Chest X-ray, PA view. Patient: 43 years old, sex M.
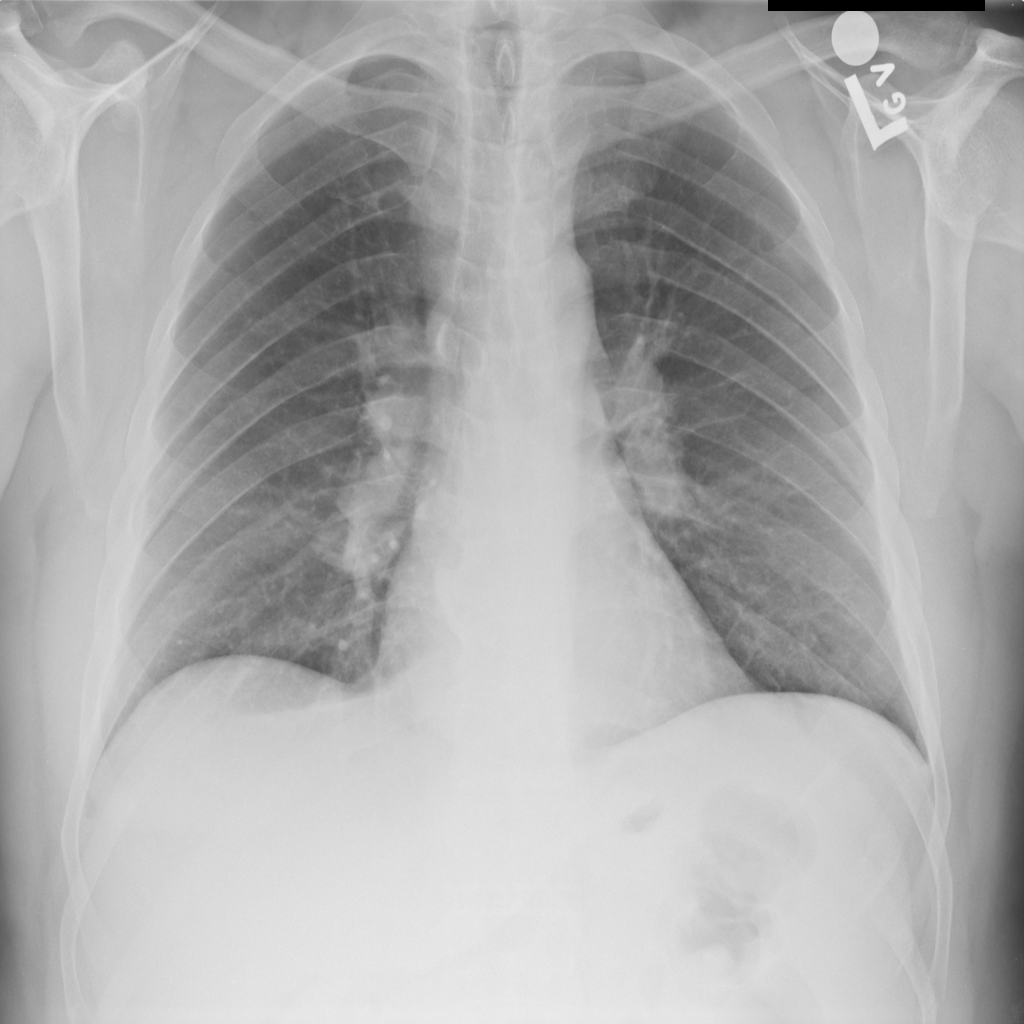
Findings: No Finding